Interaction volume radius: 10 \u00c5
Interaction volume height: 25 \u00c5
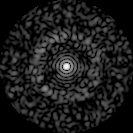
Disorder parameter: 0.8507